Question: I have a website that incorporates a logo in to the header. This logo has a background that is the same colour as the background of the header, yet in Firefox the colour is different.
I can find various articles alluding that the 'colour profile' being the culprit, but I cannot find out how to fix this issue.
Quite why anyone would think that changing the colour of an image is the way forward I don't know, but it looks very poor, so I'd be grateful for some suggestions on how to fix this.
To create the original image I used GIMP, and it has been exported as a PNG.
Here is a section of the header so that you can visually see what I mean -

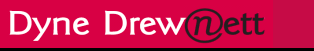
Answer: Since you do not provide the original image, I have to make an educated guess:
Your image most likely has a (broken, incorrect) <URL>. Fix or remove the color profile and you should be good. See the documentation of your favorite tool on how to do that.